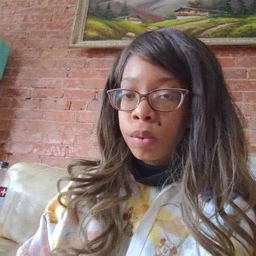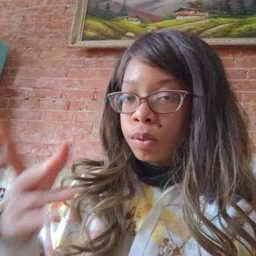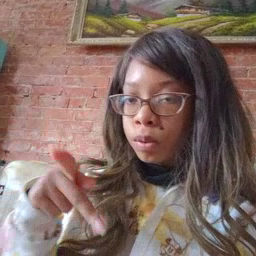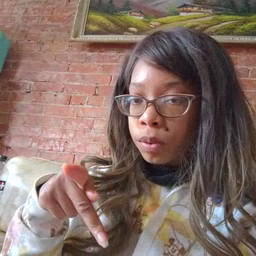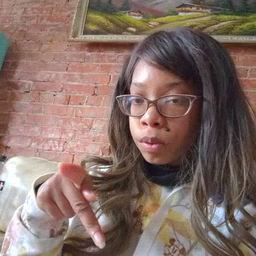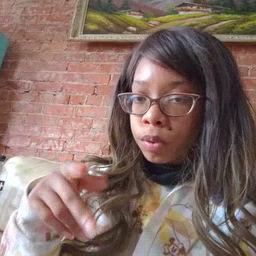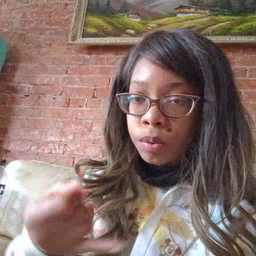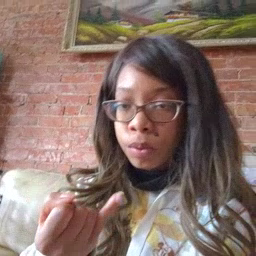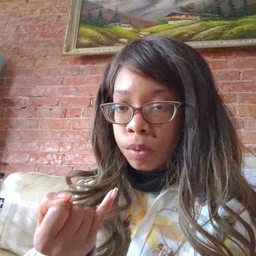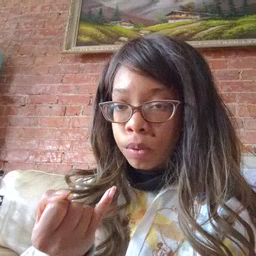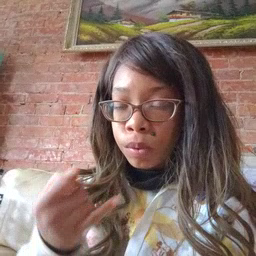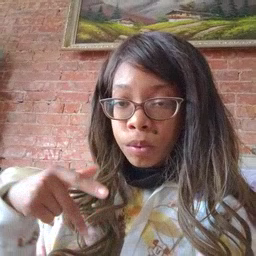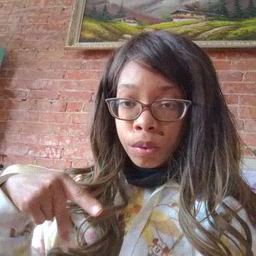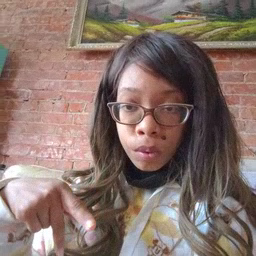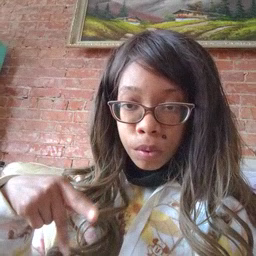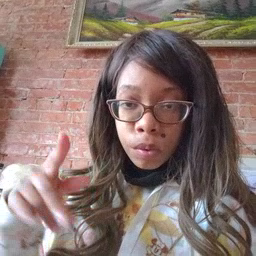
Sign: pajamas